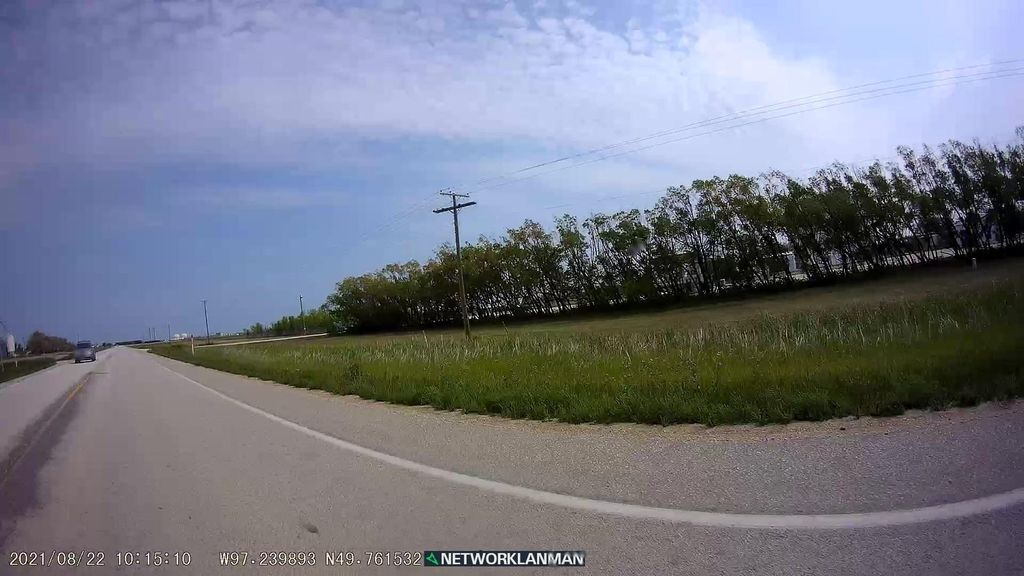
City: winnipeg